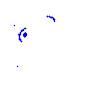
Particle: kaon